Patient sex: M
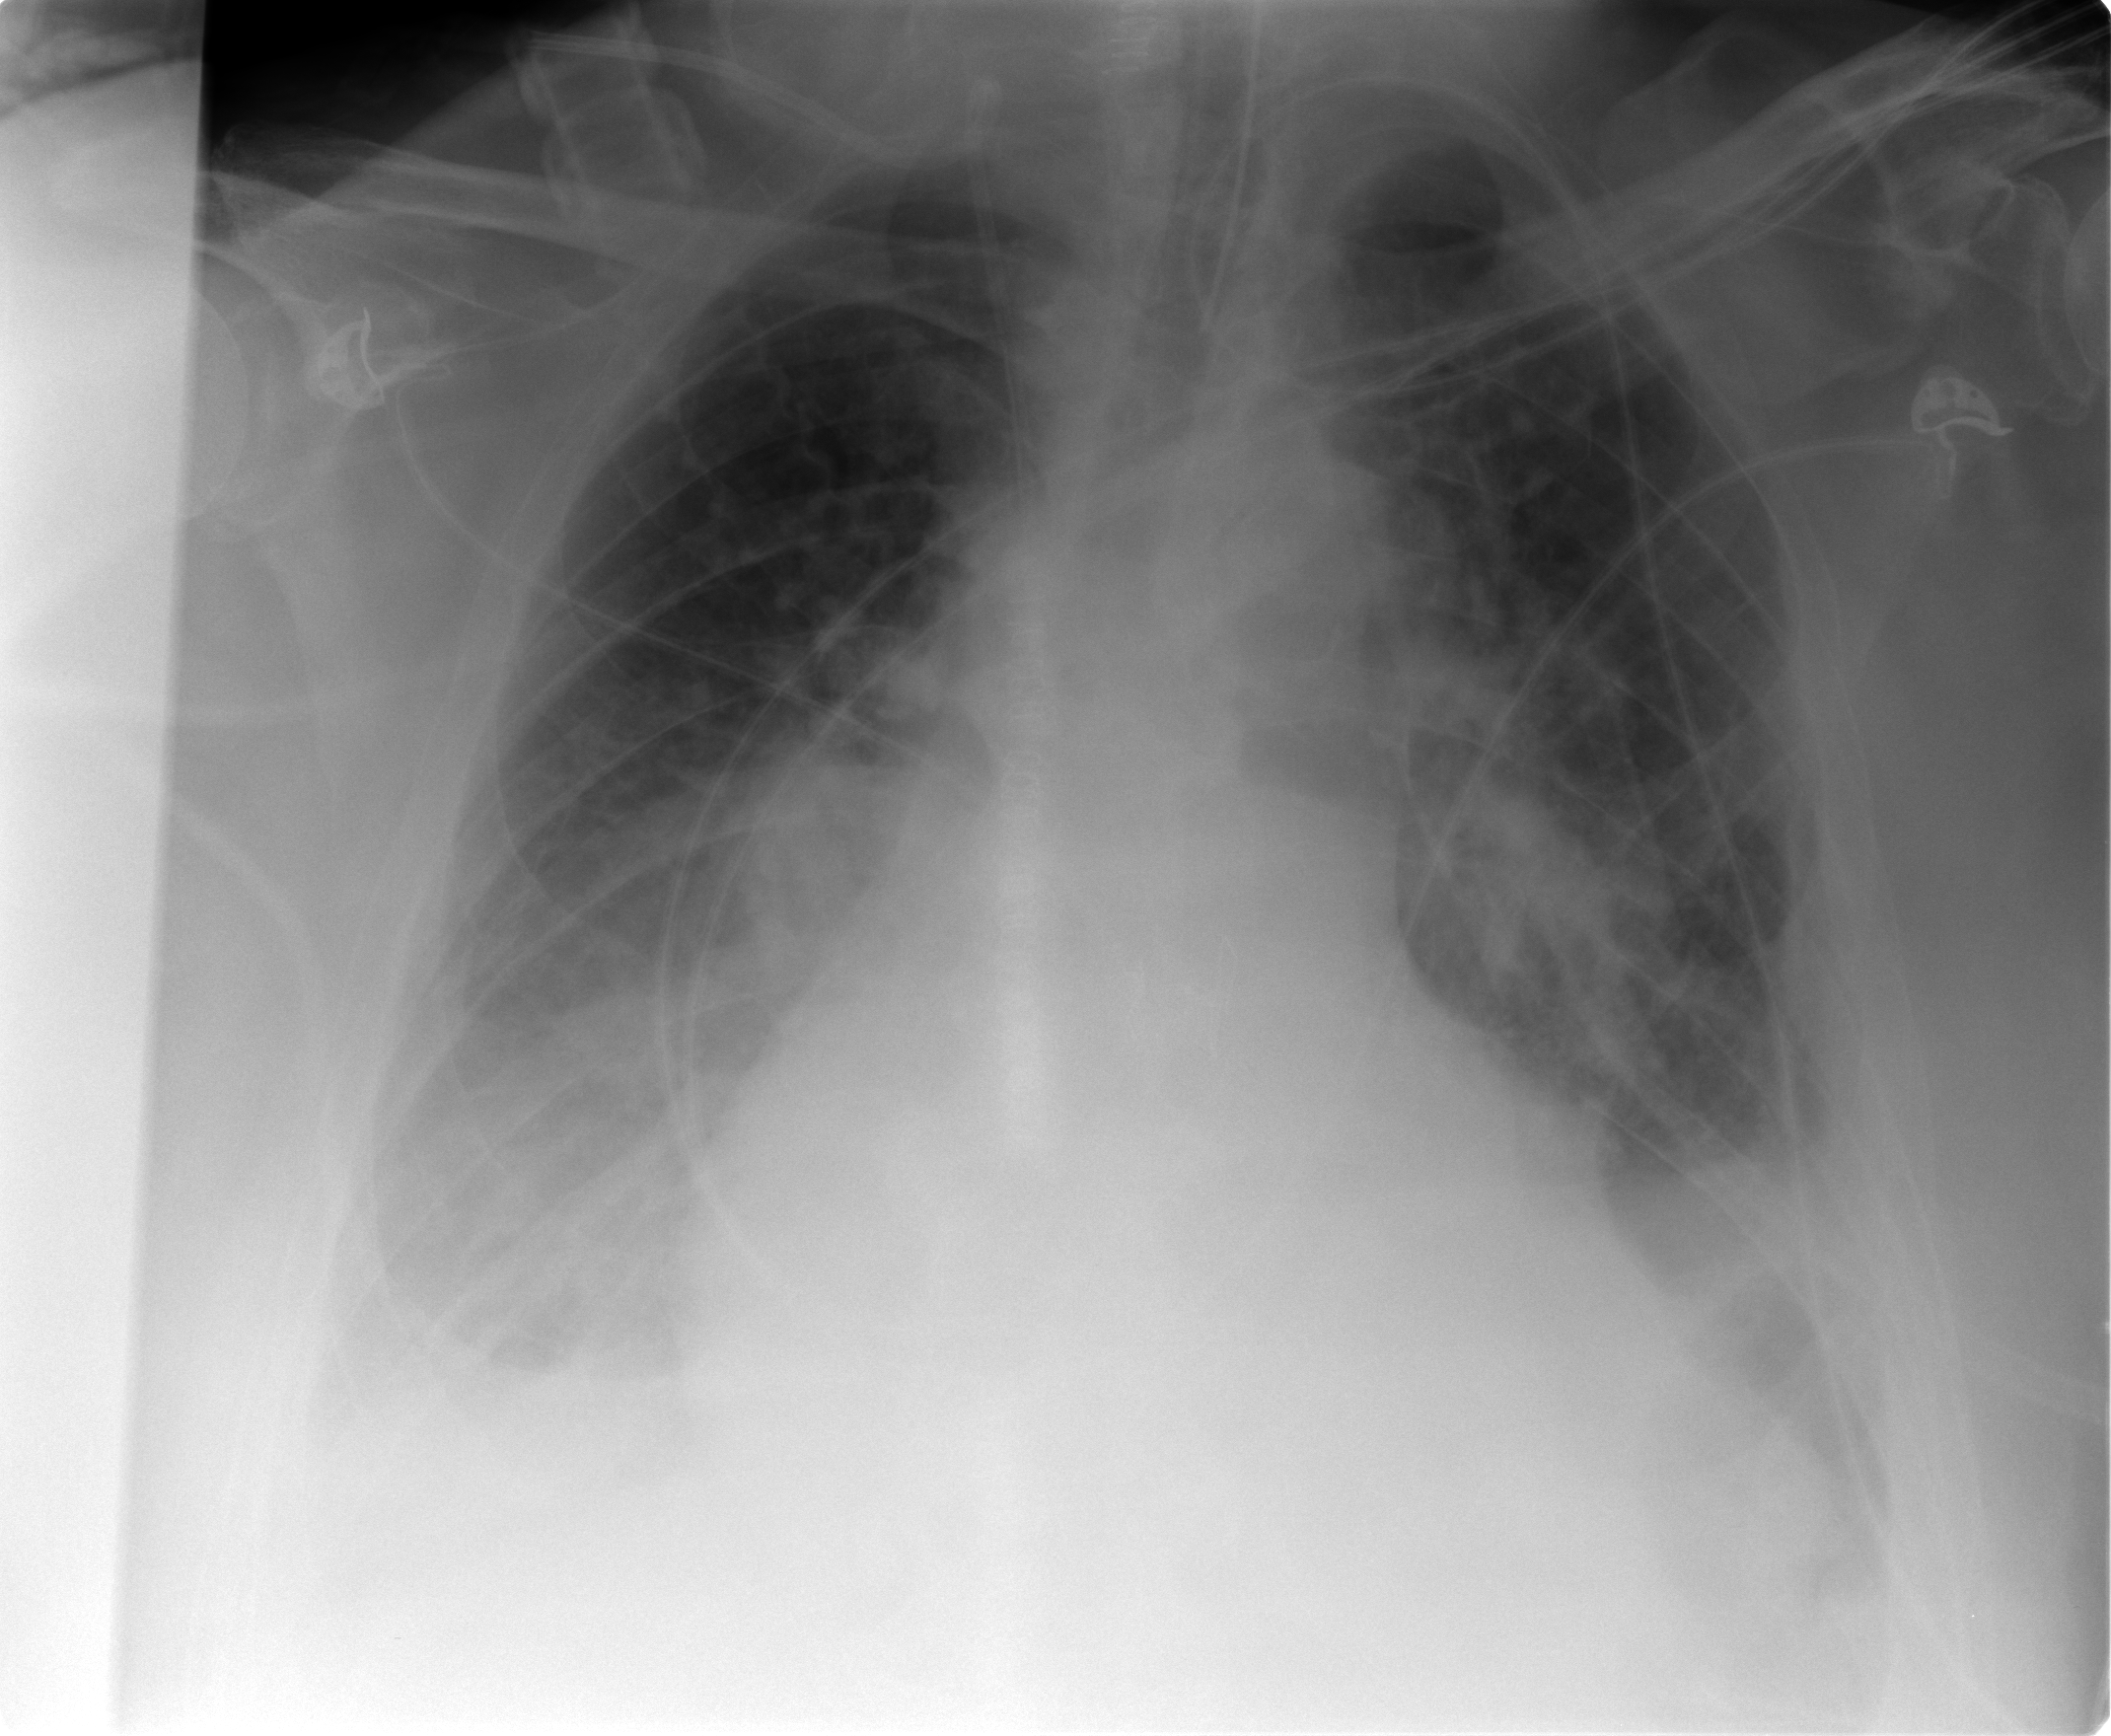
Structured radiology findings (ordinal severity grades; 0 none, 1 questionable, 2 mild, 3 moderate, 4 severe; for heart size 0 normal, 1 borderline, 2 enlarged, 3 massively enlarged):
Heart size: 2
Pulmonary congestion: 3
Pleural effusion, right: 2
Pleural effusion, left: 2
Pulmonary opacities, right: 1
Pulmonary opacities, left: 0
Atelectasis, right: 1
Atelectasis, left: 2